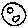
Label: moon